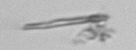
Label: fiber_TAG_external_detritus